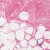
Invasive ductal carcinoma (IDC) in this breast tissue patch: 0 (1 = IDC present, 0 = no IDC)